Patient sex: M
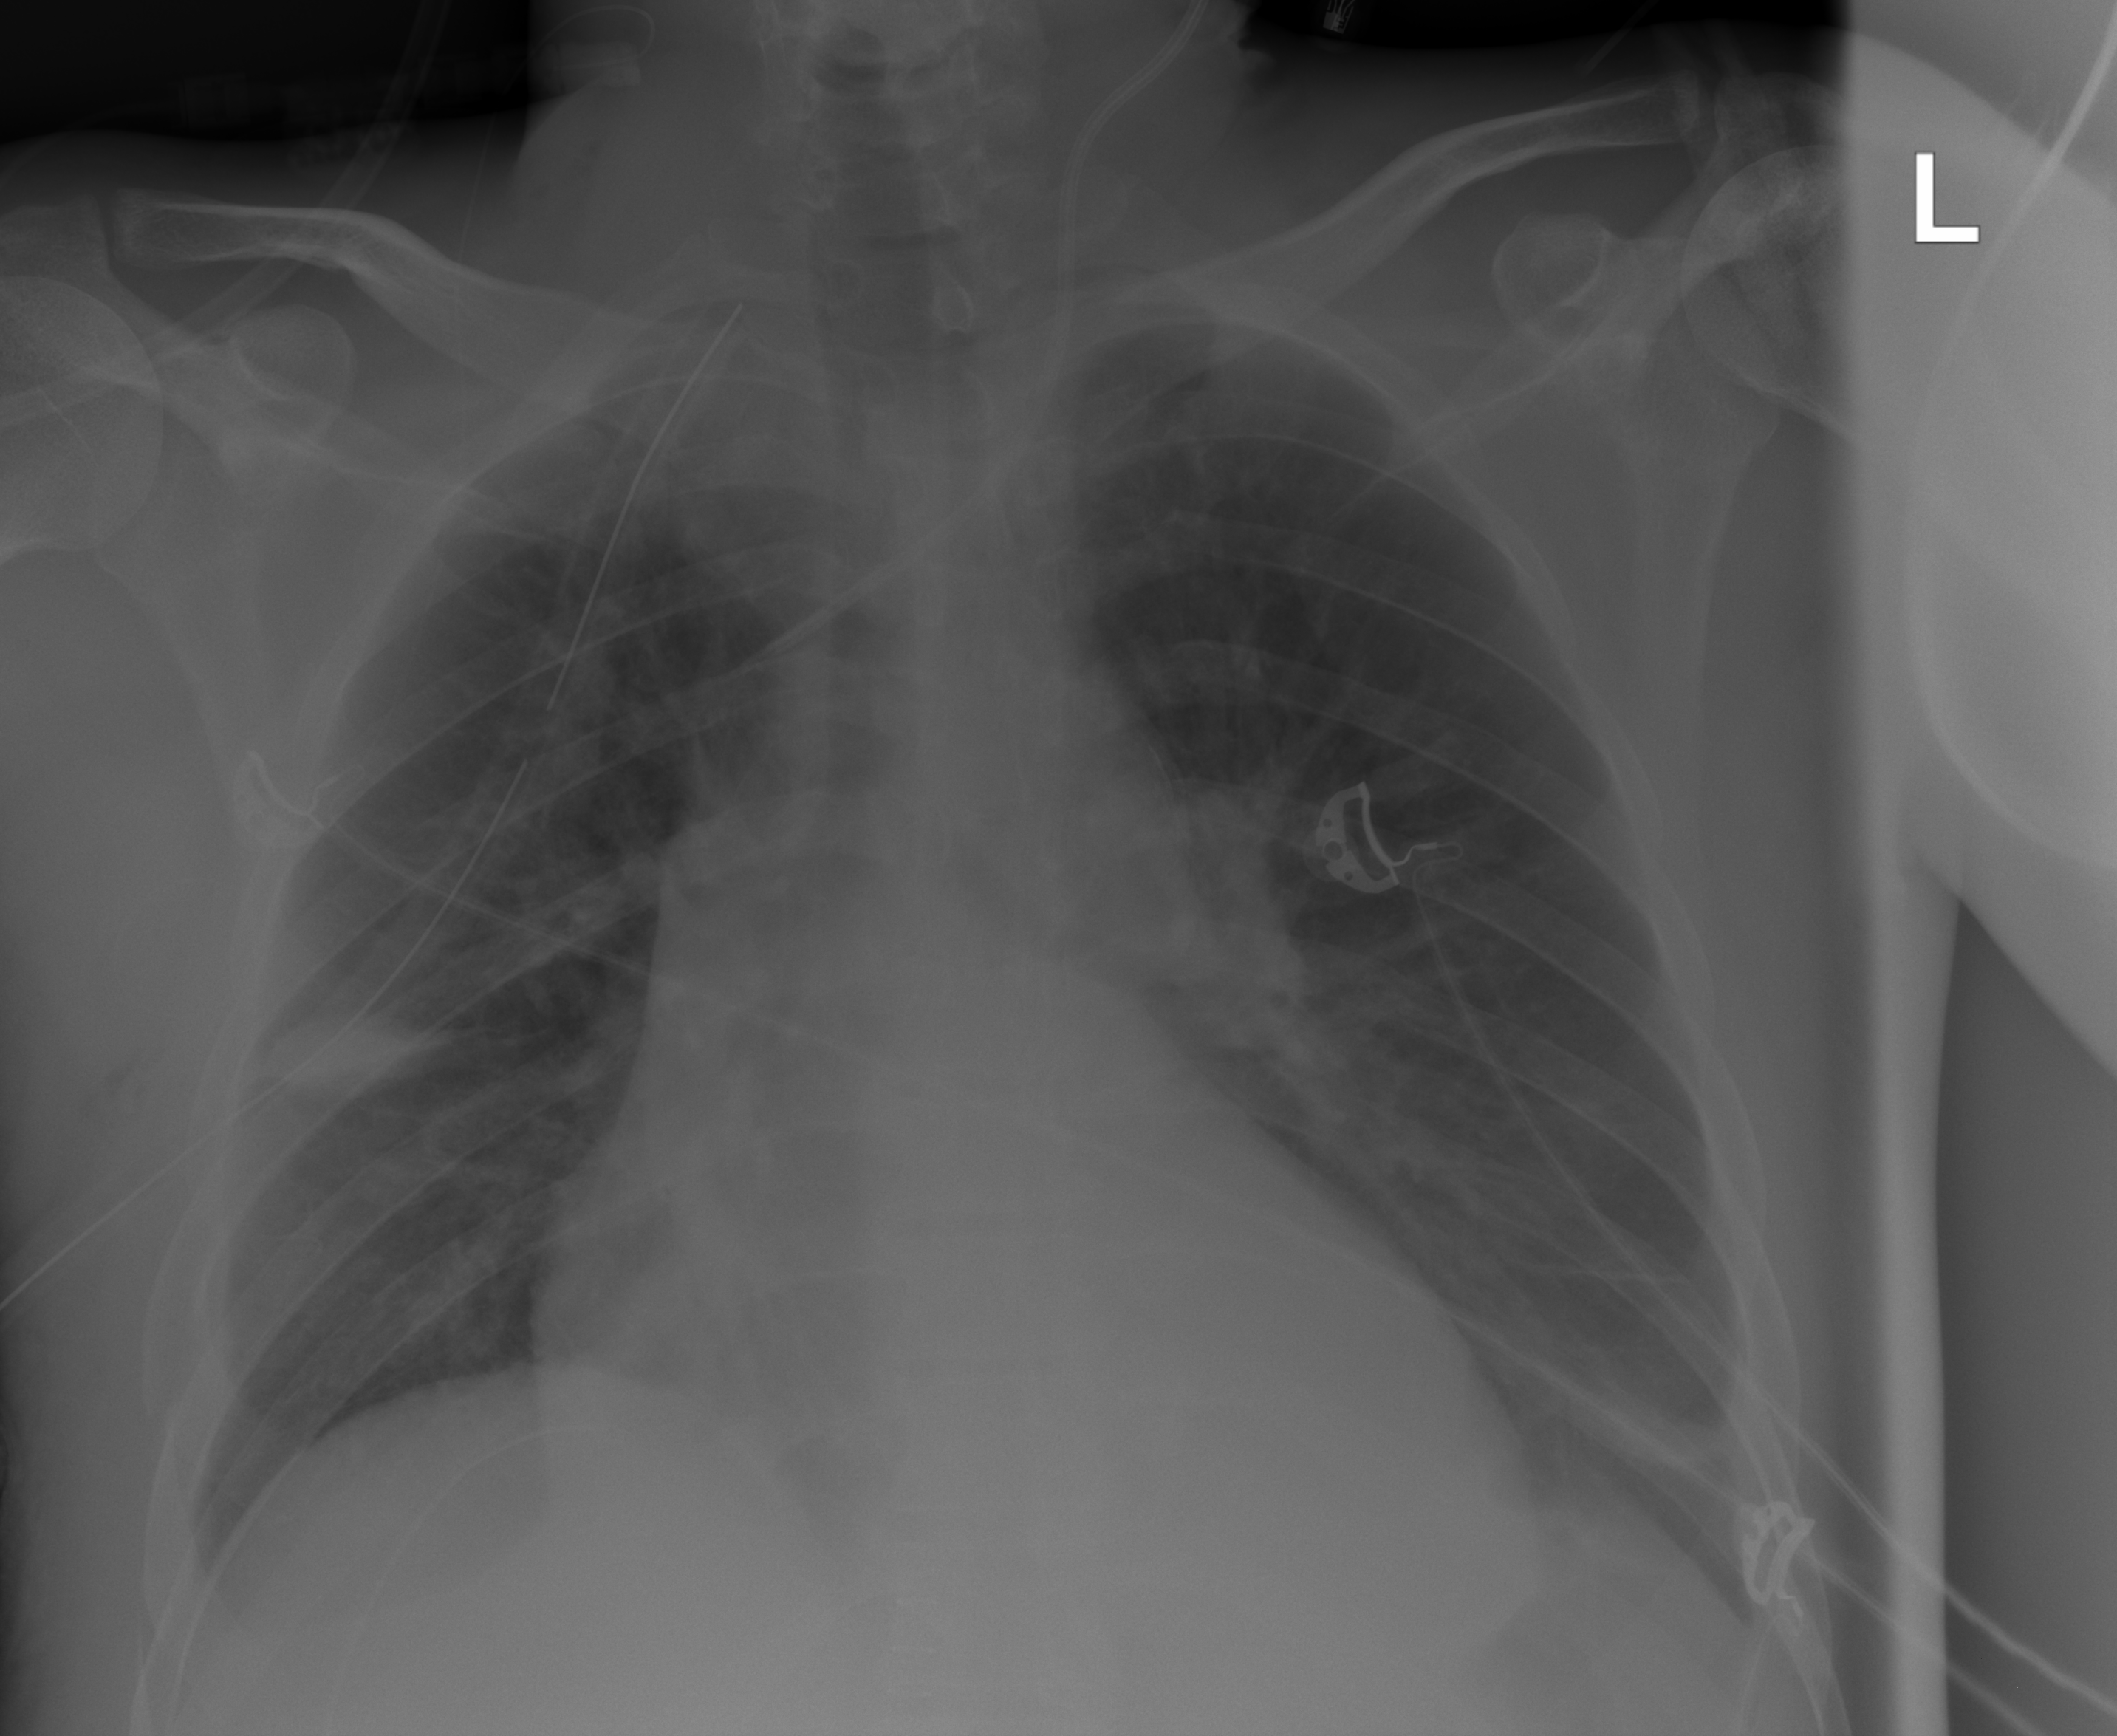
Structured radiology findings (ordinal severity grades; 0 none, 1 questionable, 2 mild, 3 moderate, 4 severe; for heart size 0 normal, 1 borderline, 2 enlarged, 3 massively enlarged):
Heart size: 2
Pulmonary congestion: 0
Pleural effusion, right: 2
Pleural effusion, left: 0
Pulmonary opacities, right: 0
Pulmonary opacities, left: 0
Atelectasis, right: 2
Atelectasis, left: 2